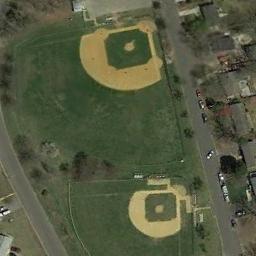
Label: baseball_diamond